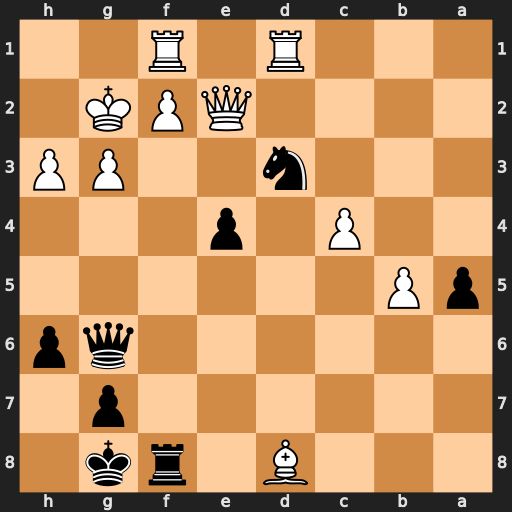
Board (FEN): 3B1rk1/6p1/6qp/pP6/2P1p3/3n2PP/4QPK1/3R1R2
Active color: b
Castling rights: -
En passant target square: -
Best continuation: Nf4+ Kh1 Nxe2